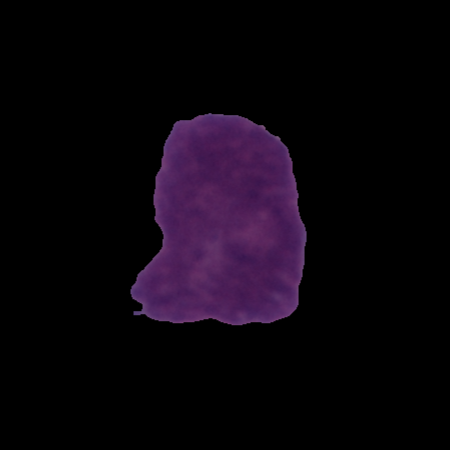
Label: cancer